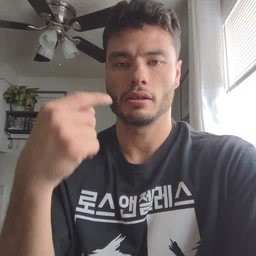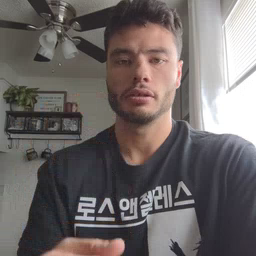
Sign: say